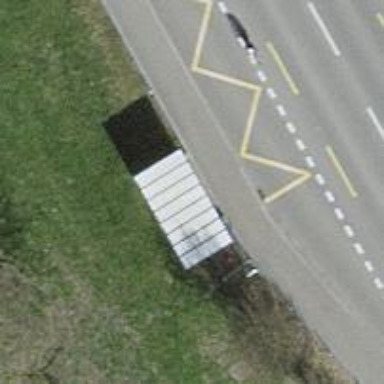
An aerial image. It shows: Platform for public transport with shelter.